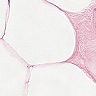
Metastatic tissue present: no